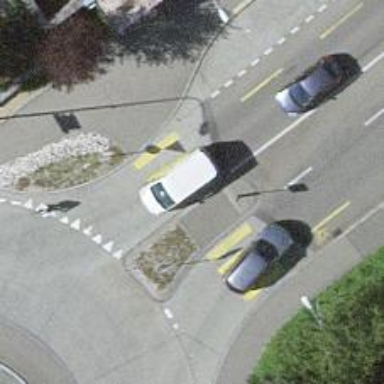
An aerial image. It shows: Uncontrolled zebra crossing with notable zebra markings.